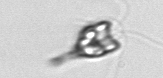
Label: Pyramimonas_longicauda